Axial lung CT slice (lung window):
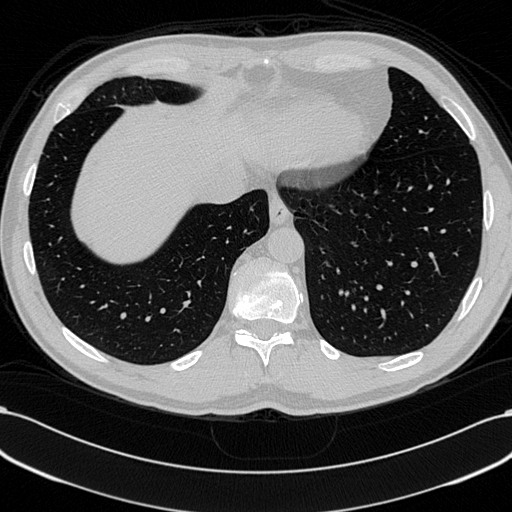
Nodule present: no